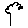
Label: tree